Question: I'm running XCode 3.2 on Snow Leopard and I'm trying to run the Zombies instrument against my app but the selection is grayed out and I don't know why. I know about the NSZombieEnabled environment variable. I have that set to YES on my application. I'm not sure if this matters, but, the app is an app that I started developing on Leopard with the previous version of XCode. Here is a screenshot of what my menu looks like:

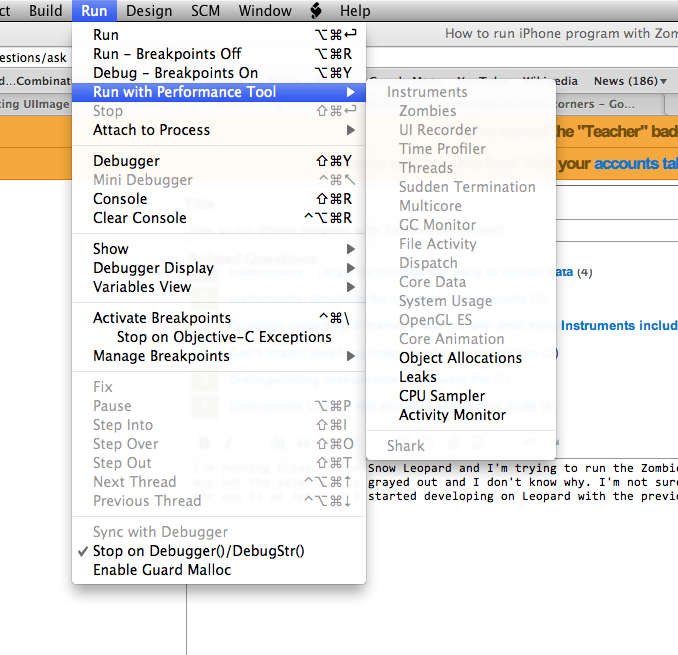
Answer: This is how you can do it:
The Instruments application is usually located inside '/Developer/Applications/', but you can also use Spotlight to find it.
When Instruments starts you should be presented with a screen that asks you to choose a template for the new Trace Document.
Select: 'iPhone Simulator > Memory > Zombies'
Next you need to choose a target.
Go to: 'Chose target > Chose target > Chose target...'
Now you need to select the application file:
'<Path to your iPhone project>/build/Debug-iphonesimulator/<Application name>'
and press 'Chose'.
Now you are all set.
To launch you application press the 'Record' button.
A few :
- - - -